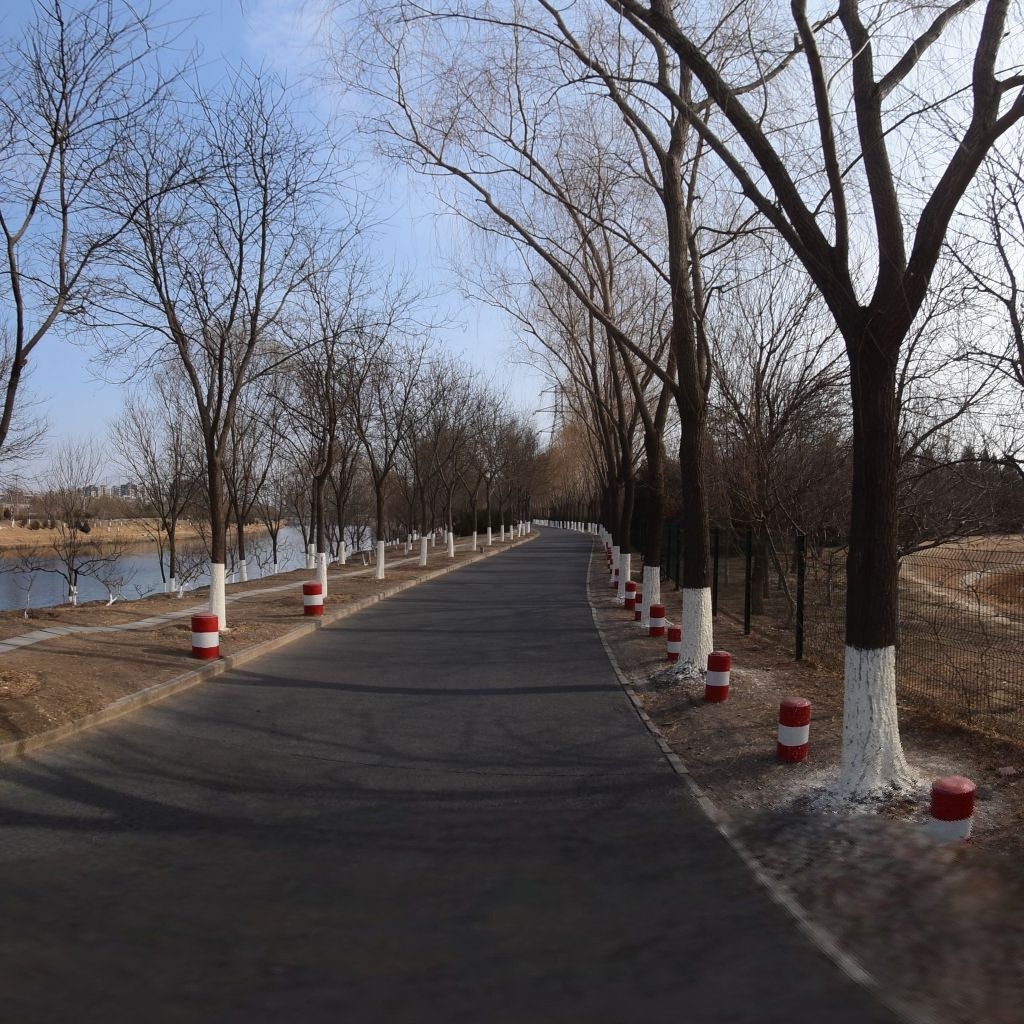
Region: Chaoyang
Road damage annotations: transverse crack